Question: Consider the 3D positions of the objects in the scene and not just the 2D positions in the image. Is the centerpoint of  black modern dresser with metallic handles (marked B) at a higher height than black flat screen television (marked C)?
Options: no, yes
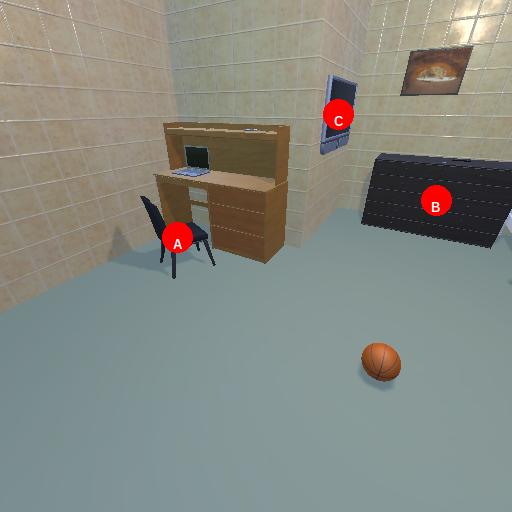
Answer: no